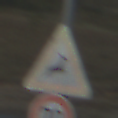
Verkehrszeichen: WildwechselLinks
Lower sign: Geschwindigkeit70
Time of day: SunriseSunset
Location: Outdoor (RoadRail)
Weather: PartlyCloudy
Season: NotSpecified
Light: Natural